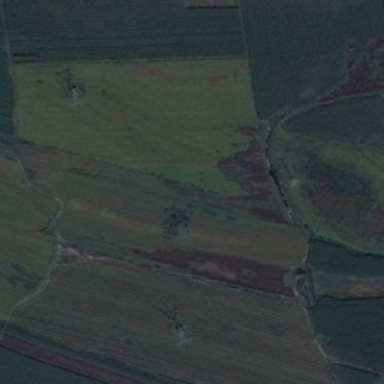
Many pieces of green farmlands are together .